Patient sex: M
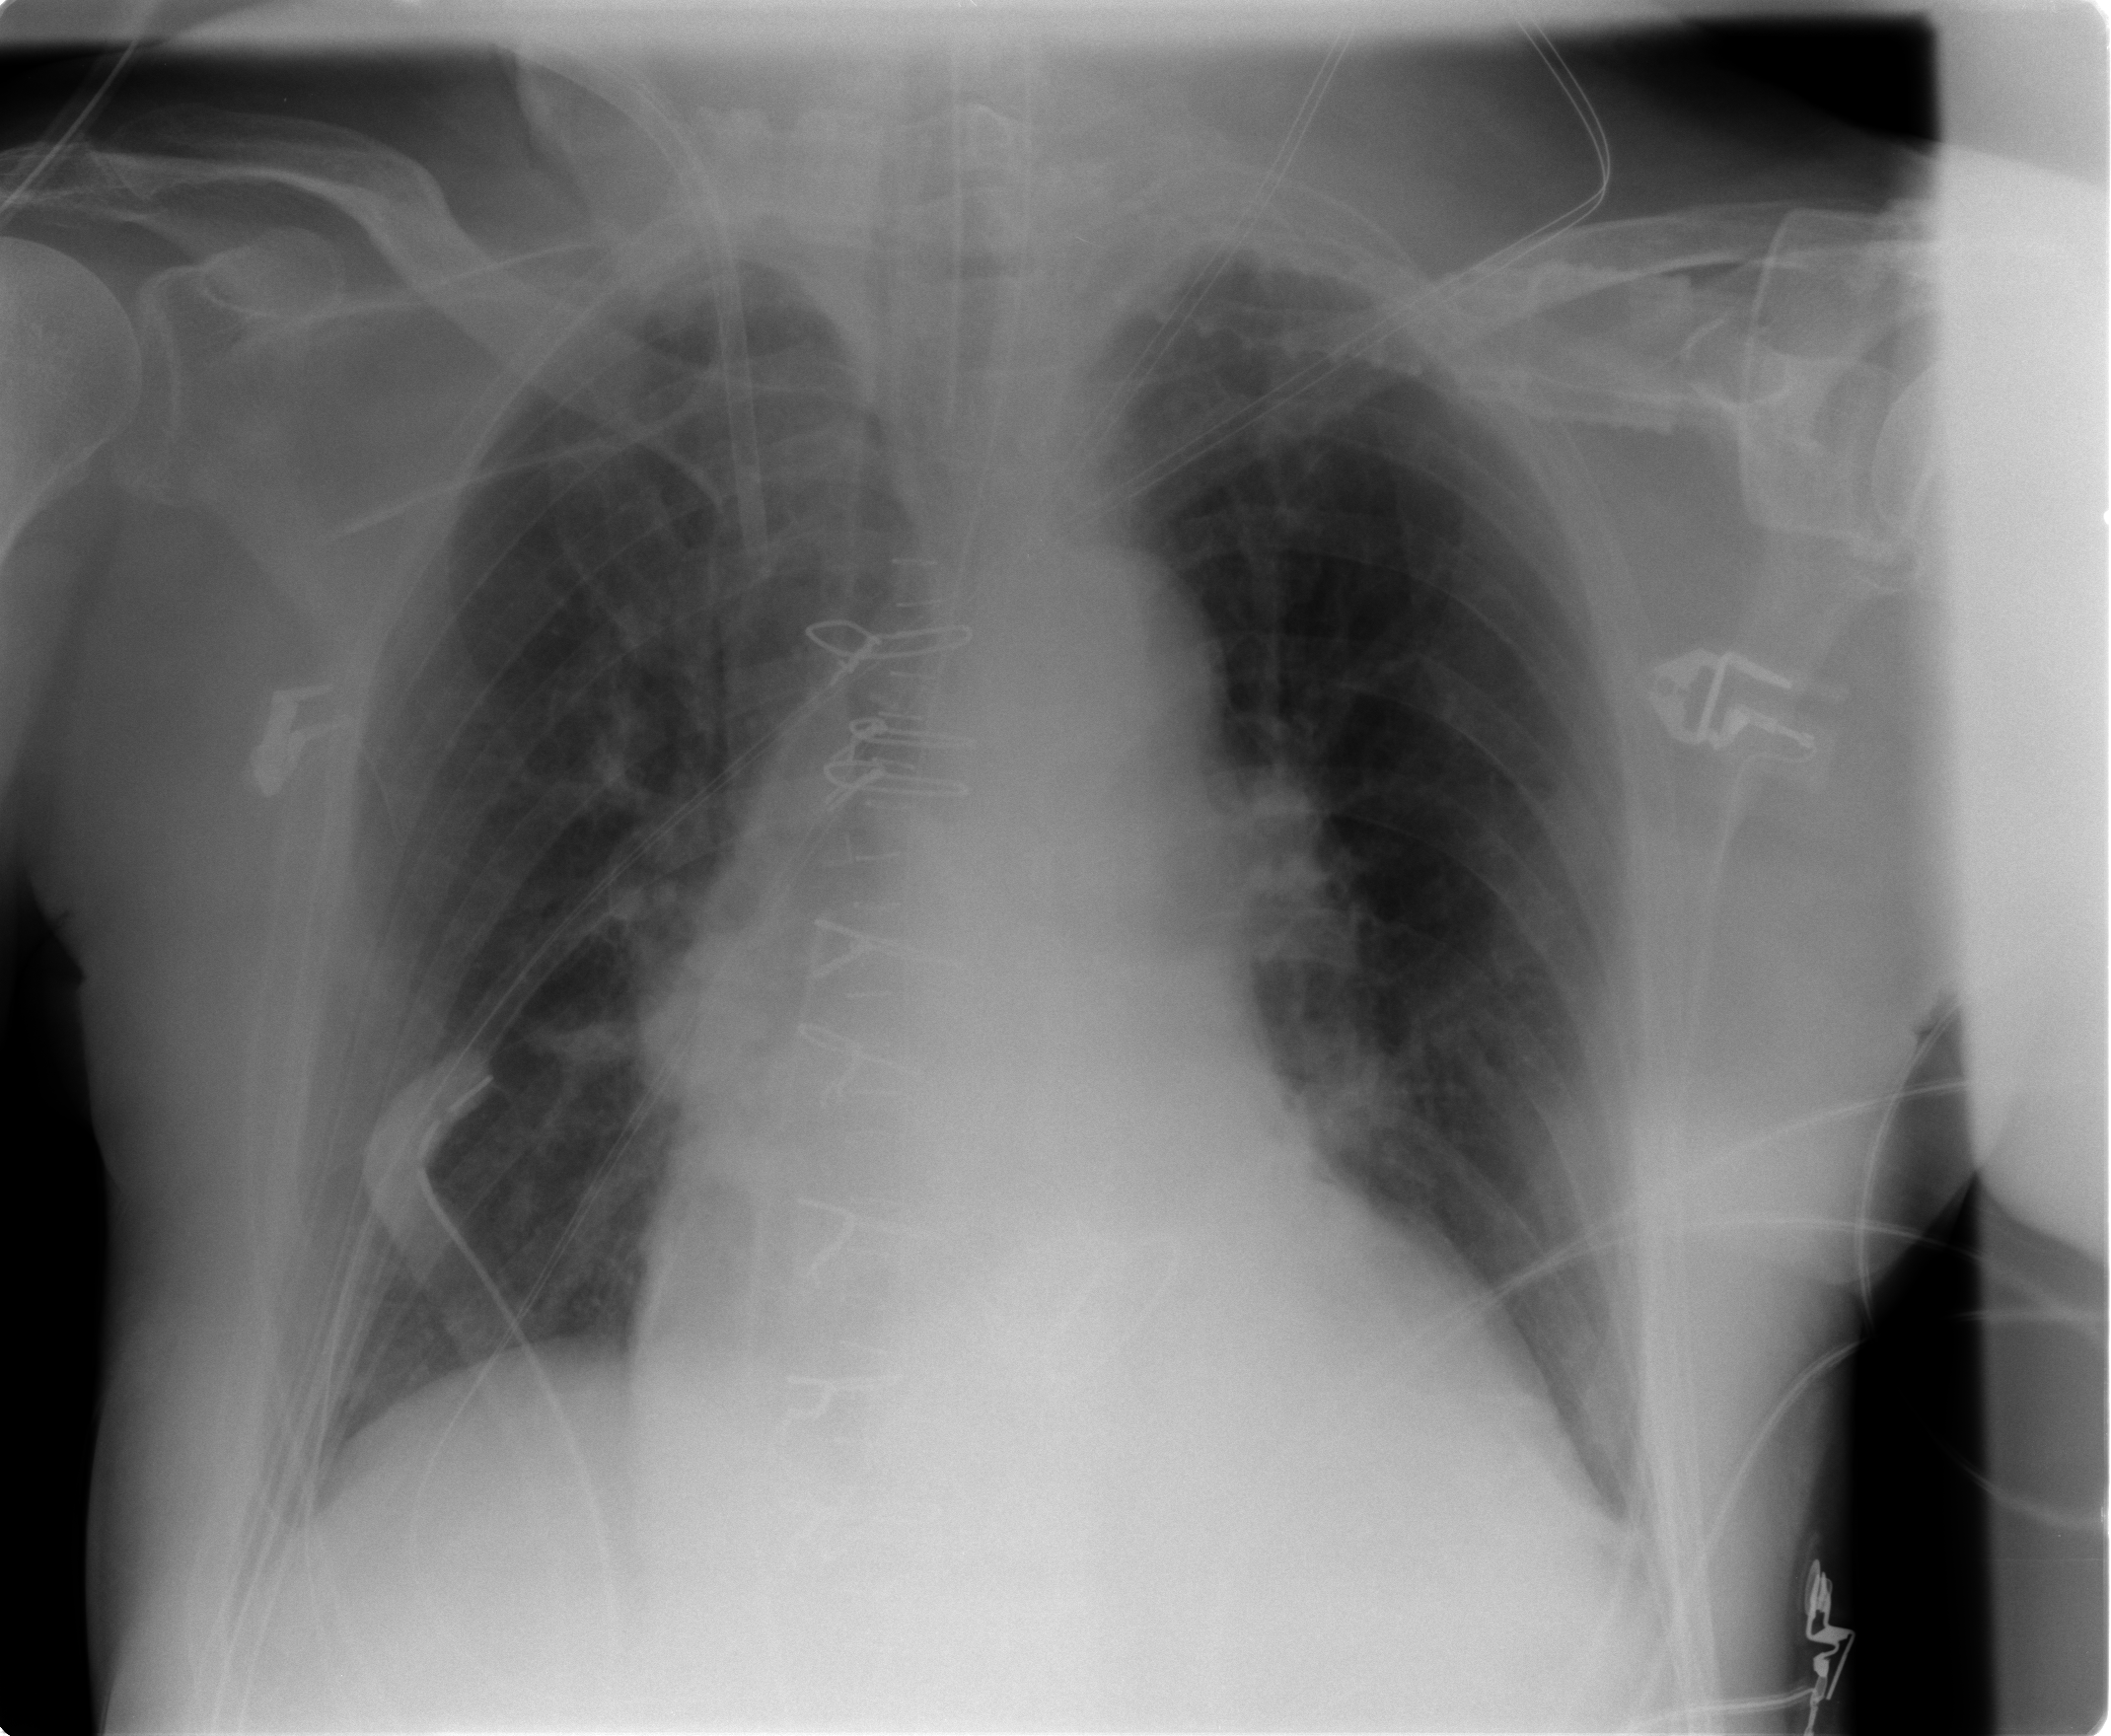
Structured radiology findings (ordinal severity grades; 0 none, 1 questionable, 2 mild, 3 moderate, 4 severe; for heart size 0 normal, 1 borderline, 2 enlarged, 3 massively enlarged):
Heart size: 0
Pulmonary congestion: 0
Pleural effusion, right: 0
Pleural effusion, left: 2
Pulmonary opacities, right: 0
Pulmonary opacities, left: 0
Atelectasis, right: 0
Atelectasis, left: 0